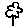
Label: flower